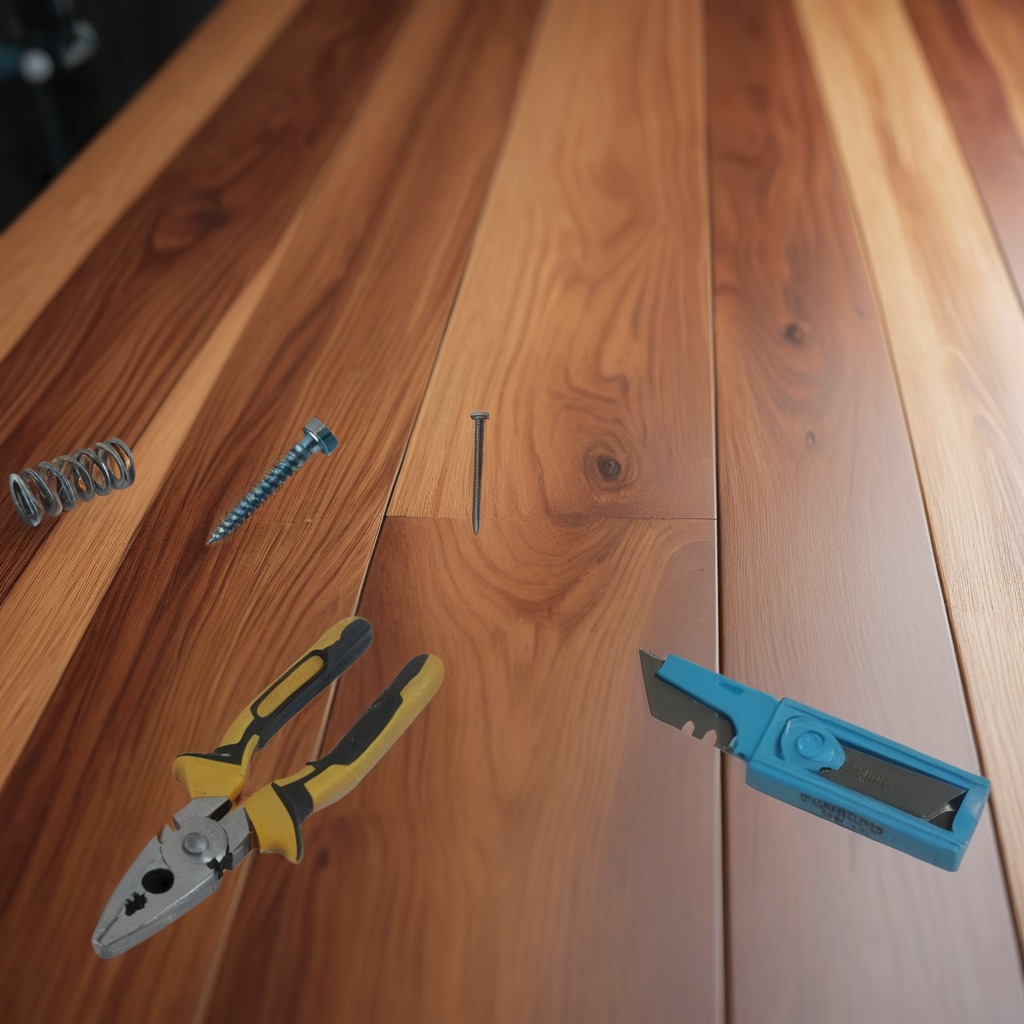
A utility knife, a metal machine screw, an iron nail, a pair of pliers, and a coiled metal spring are lying on the wooden table in a carpentry studio.